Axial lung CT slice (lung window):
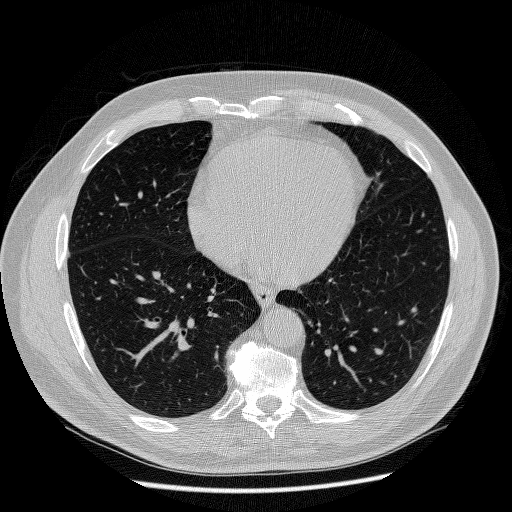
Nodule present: no